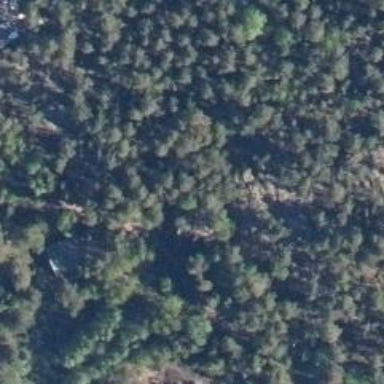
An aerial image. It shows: Cliff in nature.